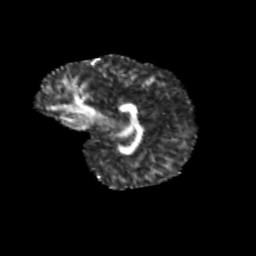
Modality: FA
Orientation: sagittal
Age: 11
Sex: female
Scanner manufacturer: siemens
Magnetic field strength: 3 T
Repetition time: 3.8 s
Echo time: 0.07 s